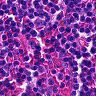
Metastatic tissue present: no